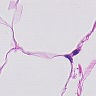
Metastatic tissue present: no